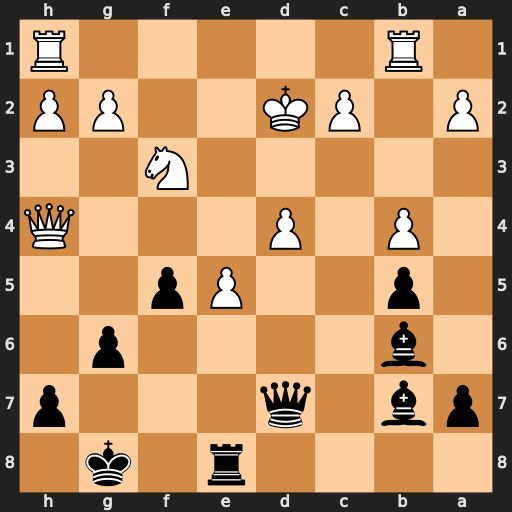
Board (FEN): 4r1k1/pb1q3p/1b4p1/1p2Pp2/1P1P3Q/5N2/P1PK2PP/1R5R
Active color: b
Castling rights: -
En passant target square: -
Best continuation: Bxf3 gxf3 Bxd4 Rhd1 Bf2+ Ke2 Qxd1+ Rxd1 Bxh4